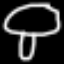
Label: mushroom